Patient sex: M
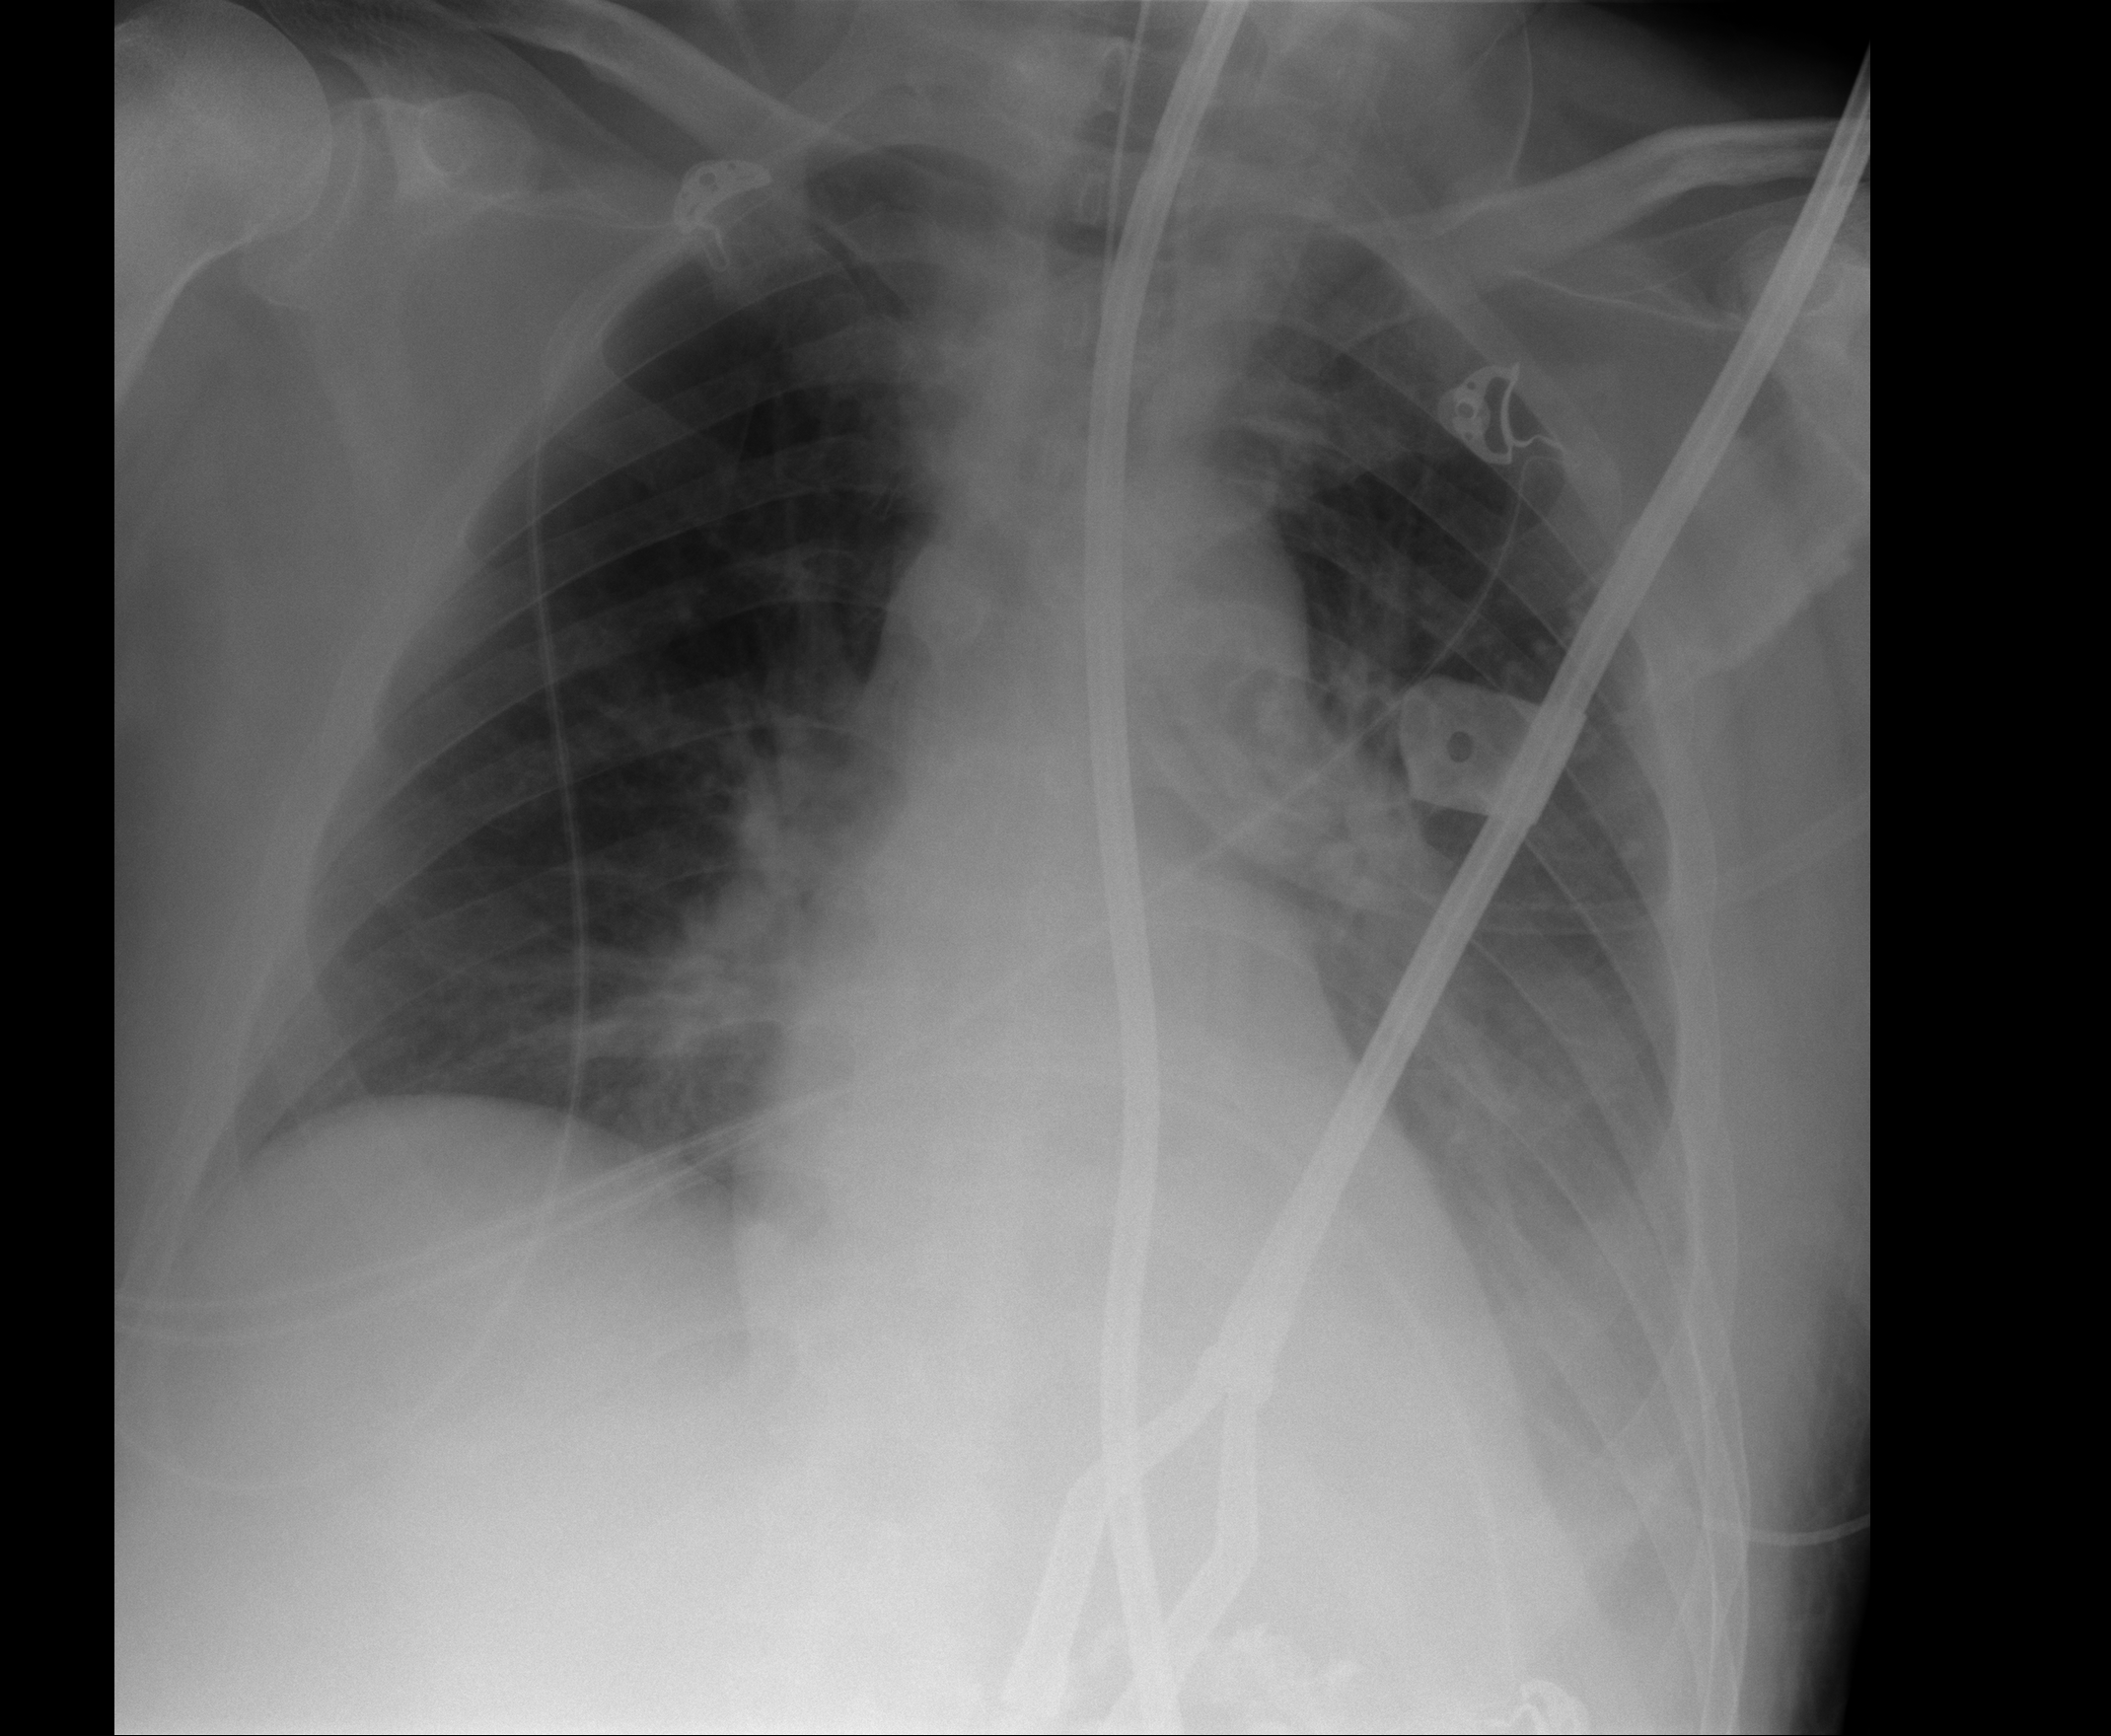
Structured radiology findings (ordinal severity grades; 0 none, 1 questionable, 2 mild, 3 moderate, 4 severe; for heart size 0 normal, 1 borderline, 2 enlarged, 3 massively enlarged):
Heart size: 0
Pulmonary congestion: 0
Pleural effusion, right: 0
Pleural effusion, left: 2
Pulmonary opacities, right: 0
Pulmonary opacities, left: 1
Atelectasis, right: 2
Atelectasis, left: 2